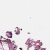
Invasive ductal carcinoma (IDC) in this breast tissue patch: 0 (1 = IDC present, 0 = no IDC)